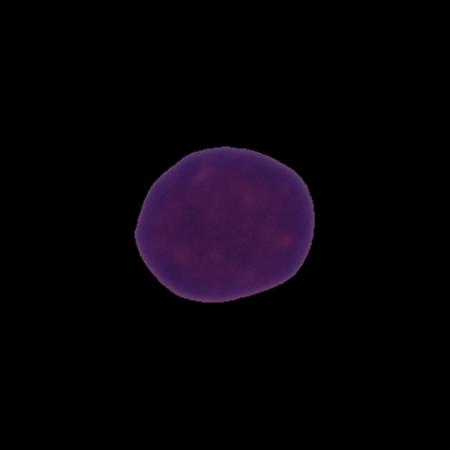
Label: healthy